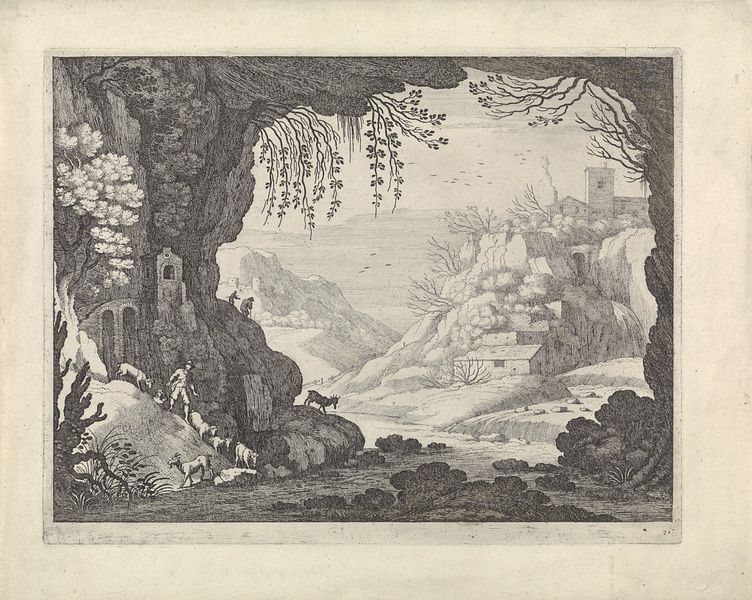
Titel: Uitzicht op landschap vanuit grot
Künstler: Willem van (II) Nieulandt
Standort: Amsterdam
Institution: Rijksmuseum
Schlagwörter: baum, berg, felsen, himmel, mann, meer, vogel, wasser, weiß, bäume, fluss, landschaft, grau, schwarz, ausblick, blick, gebäude, haus, tier, tiere, weg, rahmen, bach, ferne, häuser, hügel, kühe, natur, vieh, vögel, busch, kirche, rauch, pflanze, pflanzen, höhle, tal, wasserfall, schornstein, turm, ranken, italien, berge, dorf, grafik, graphik, herde, vegetation, strom, roh, ruine, schaf, dürr, druck, druckgrafik, stich, ruinen, scherenschnitt, grotte, kapelle, arkadien, bock, schafe, böcke, hirte, hüten, ziege, ziegen, schafherde, vögle, akadien, hühle, häöuser, tal meer